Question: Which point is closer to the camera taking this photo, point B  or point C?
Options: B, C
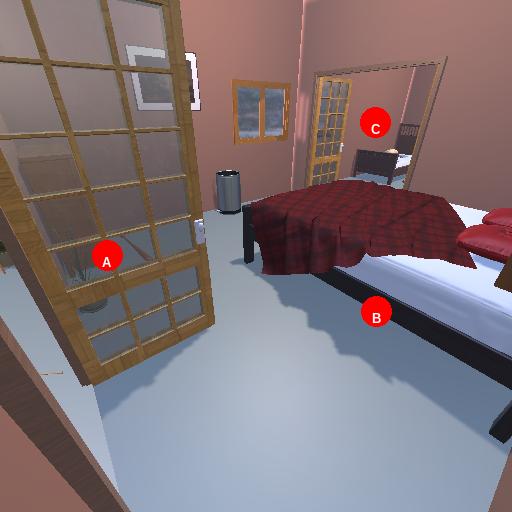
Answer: B